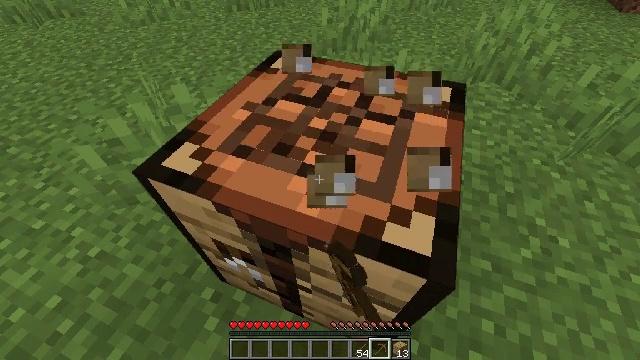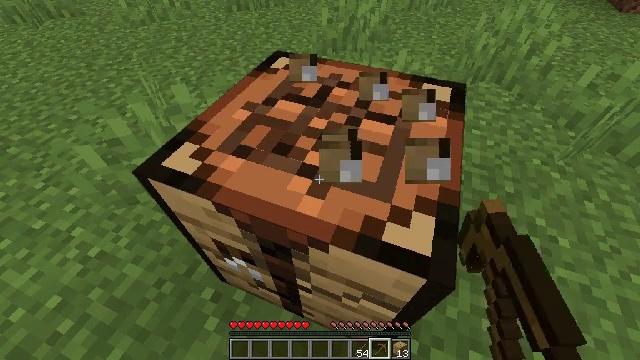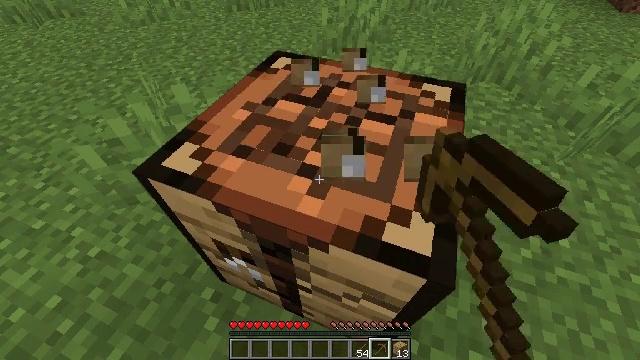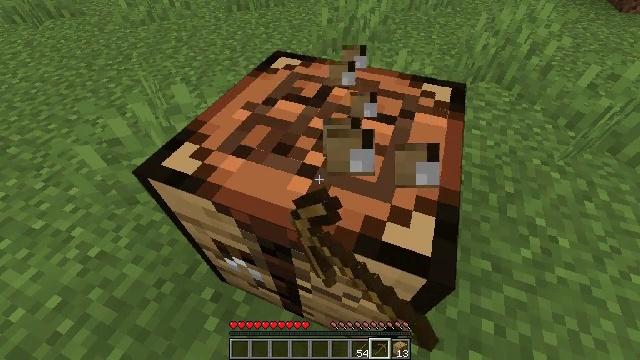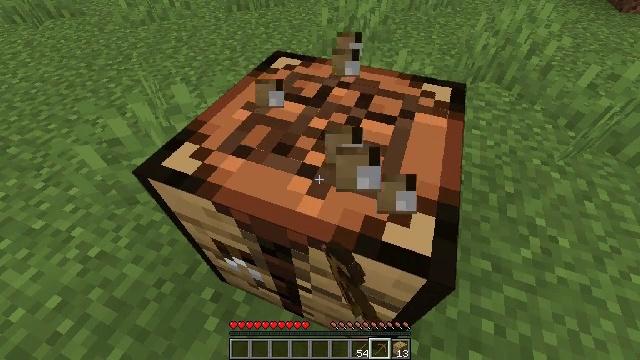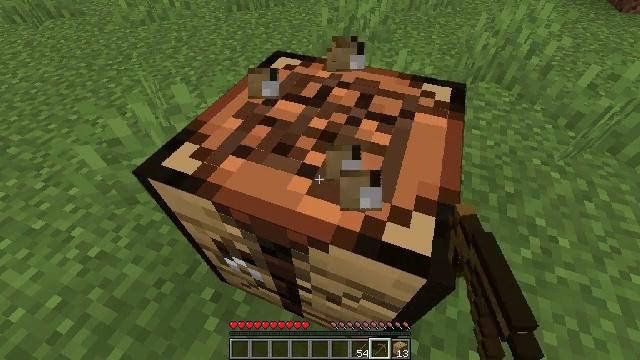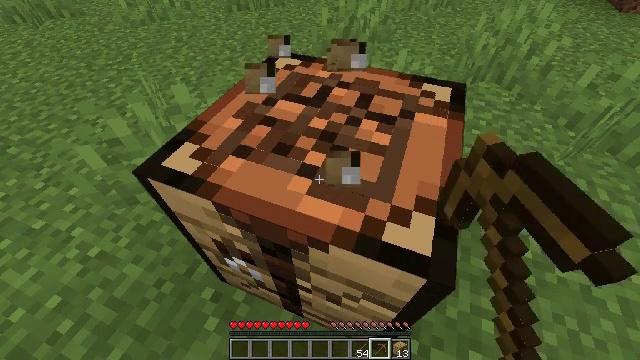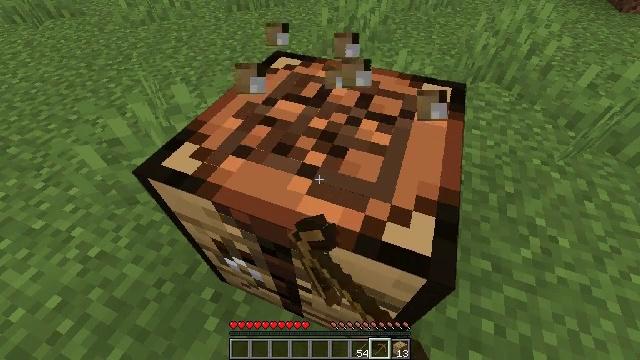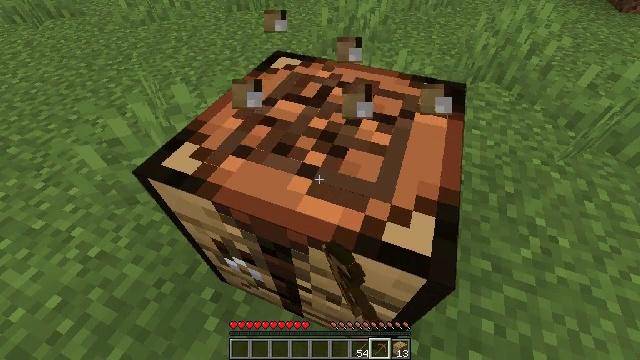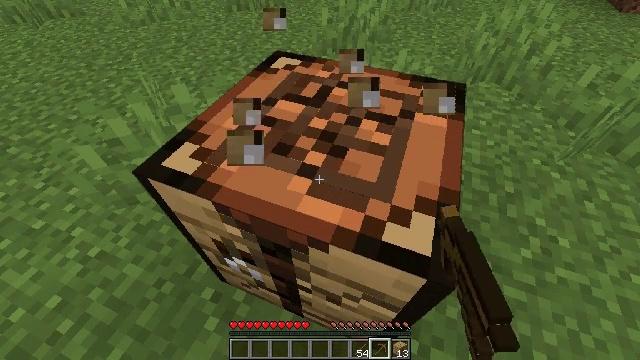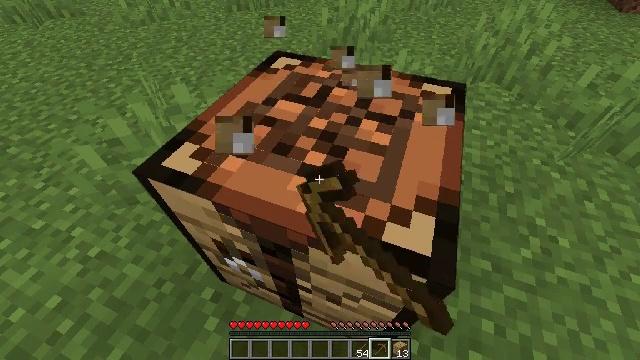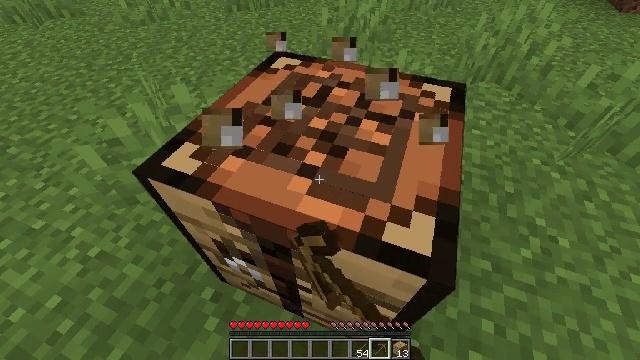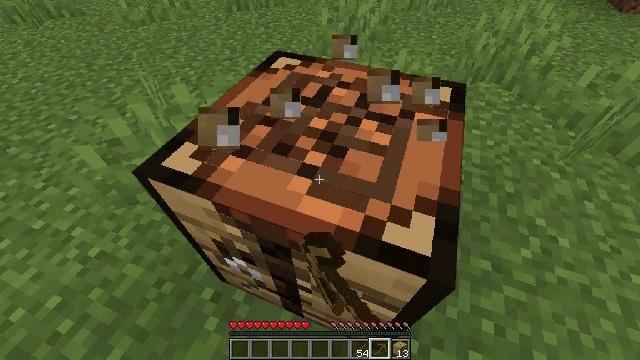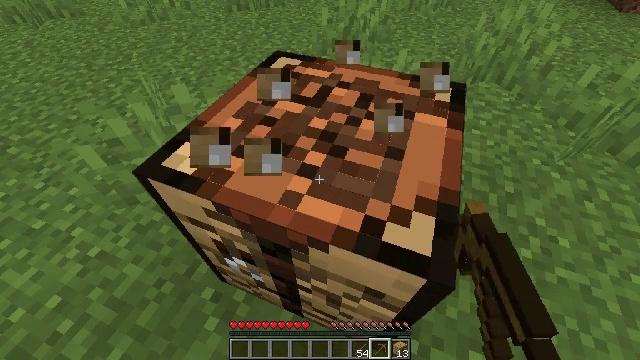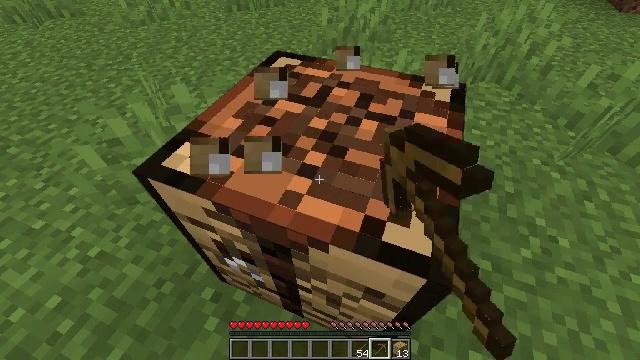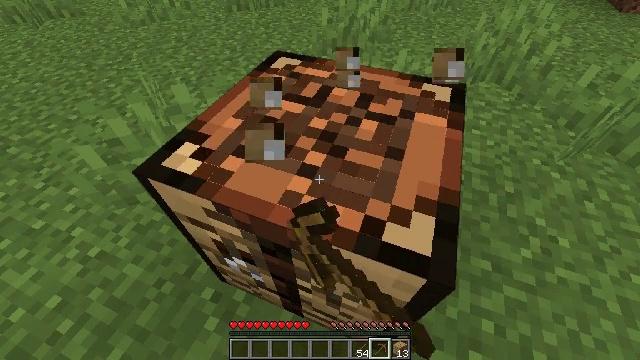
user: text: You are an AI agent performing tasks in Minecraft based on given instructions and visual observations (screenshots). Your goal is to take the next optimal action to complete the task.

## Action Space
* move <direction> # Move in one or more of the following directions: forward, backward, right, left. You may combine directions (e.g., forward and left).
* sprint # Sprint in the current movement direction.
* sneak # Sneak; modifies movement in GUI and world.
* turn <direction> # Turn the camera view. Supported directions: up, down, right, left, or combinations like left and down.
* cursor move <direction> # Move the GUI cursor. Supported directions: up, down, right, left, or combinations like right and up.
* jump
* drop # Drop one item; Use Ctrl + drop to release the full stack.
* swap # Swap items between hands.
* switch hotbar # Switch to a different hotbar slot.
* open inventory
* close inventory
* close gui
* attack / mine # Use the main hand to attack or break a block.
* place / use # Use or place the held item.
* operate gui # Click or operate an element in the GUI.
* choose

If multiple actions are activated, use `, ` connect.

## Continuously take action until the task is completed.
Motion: motion action
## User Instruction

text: Put back the crafting table.
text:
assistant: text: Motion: attack / mine
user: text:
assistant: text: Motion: attack / mine
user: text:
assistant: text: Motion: attack / mine
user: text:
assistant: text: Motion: attack / mine
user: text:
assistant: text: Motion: attack / mine
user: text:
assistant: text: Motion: attack / mine
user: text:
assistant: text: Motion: attack / mine
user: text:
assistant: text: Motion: attack / mine
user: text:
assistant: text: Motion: attack / mine
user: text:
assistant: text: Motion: attack / mine
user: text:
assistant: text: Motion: attack / mine
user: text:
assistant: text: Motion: attack / mine
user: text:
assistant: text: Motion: attack / mine
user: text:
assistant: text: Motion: attack / mine
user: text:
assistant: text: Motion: attack / mine
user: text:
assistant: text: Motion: attack / mine
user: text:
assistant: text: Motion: attack / mine
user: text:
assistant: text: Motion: attack / mine
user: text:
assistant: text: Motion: attack / mine
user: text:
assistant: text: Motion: attack / mine
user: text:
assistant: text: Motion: attack / mine
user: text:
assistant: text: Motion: attack / mine
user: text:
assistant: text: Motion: attack / mine
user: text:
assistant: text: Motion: attack / mine
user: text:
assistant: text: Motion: attack / mine
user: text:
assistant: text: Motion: attack / mine
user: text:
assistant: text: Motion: attack / mine
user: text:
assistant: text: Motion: attack / mine
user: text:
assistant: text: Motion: attack / mine
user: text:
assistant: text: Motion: attack / mine